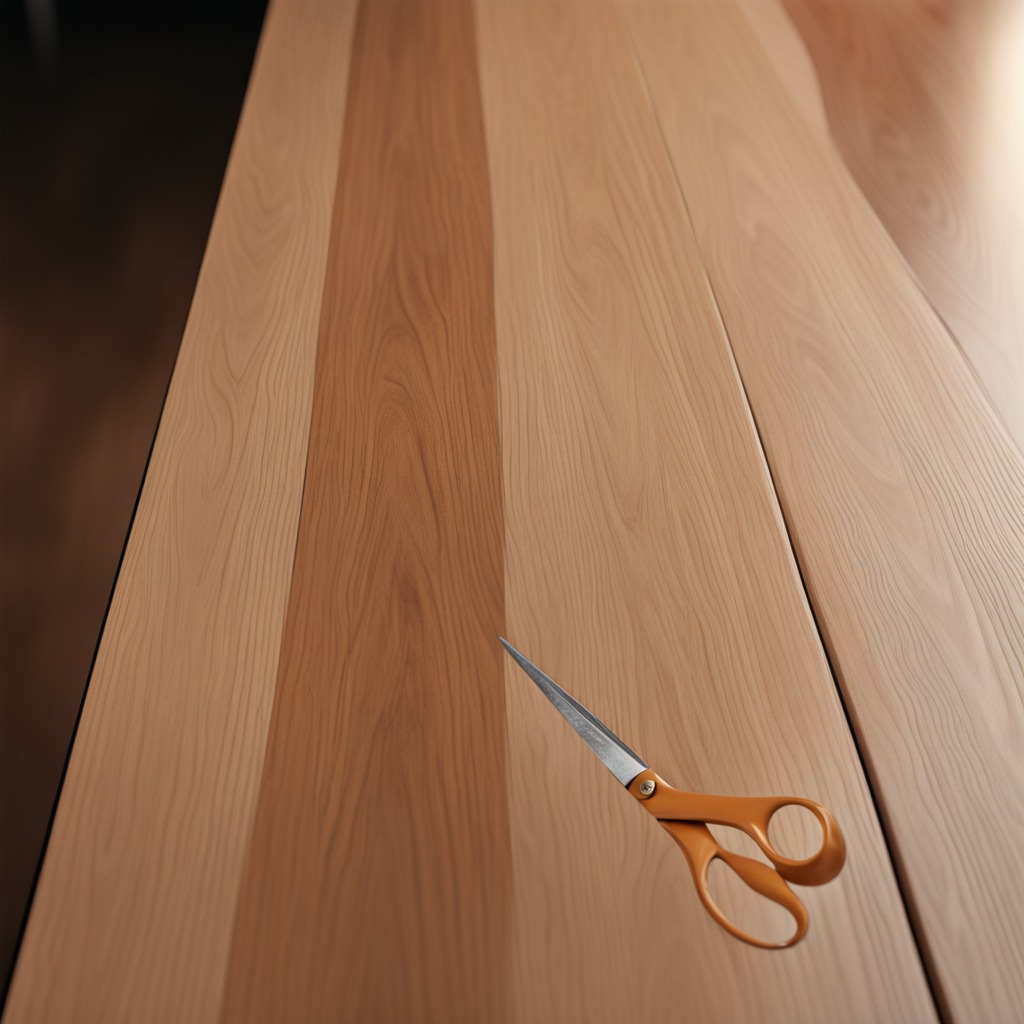
A scissor lies on a wooden table in a carpentry studio rich wood textures side lighting.